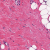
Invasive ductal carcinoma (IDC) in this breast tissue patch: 0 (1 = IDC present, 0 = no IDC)